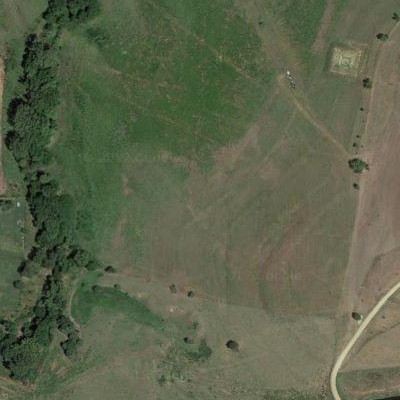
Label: aGrass